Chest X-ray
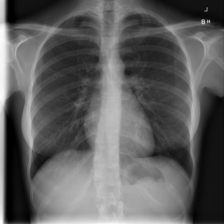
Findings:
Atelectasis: negative
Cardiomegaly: negative
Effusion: negative
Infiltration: negative
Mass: negative
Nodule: negative
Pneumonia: negative
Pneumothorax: negative
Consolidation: negative
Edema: negative
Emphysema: negative
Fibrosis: negative
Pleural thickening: negative
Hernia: negative